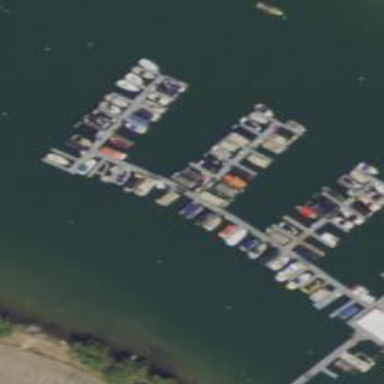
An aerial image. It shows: Pier with mooring facilities.